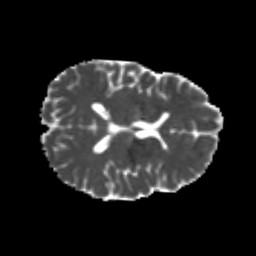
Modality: MD
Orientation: axial
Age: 26
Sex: male
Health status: healthy
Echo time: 0.074 s